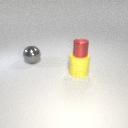
small red metal cylinder above large yellow rubber cylinder